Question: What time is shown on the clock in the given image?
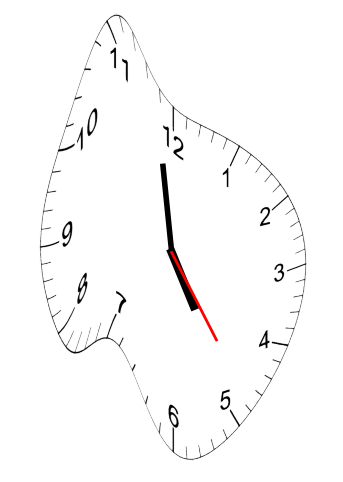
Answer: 04:58:24